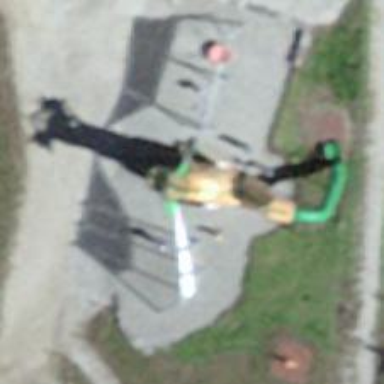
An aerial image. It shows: Playground featuring swings.